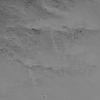
Atmospheric dust classification: not_dusty